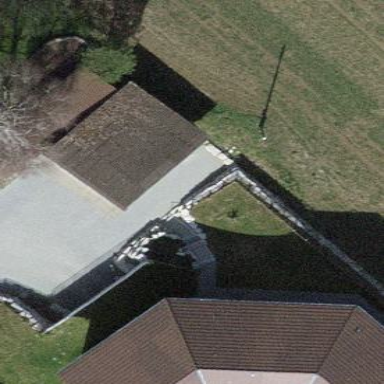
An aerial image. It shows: Garage.